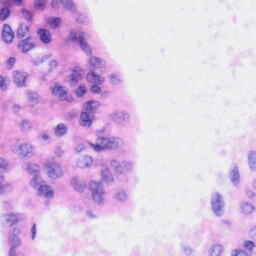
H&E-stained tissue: Liver